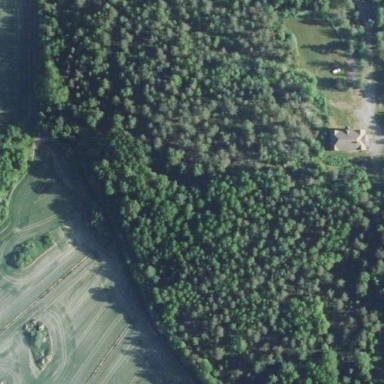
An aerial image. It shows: Forest area predominantly covered with needle-leaved trees.